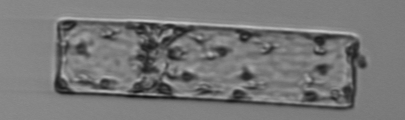
Label: Guinardia_flaccida